Aerial crown-view tile of a tropical tree (Barro Colorado Island, Panama), acquired 20250124:
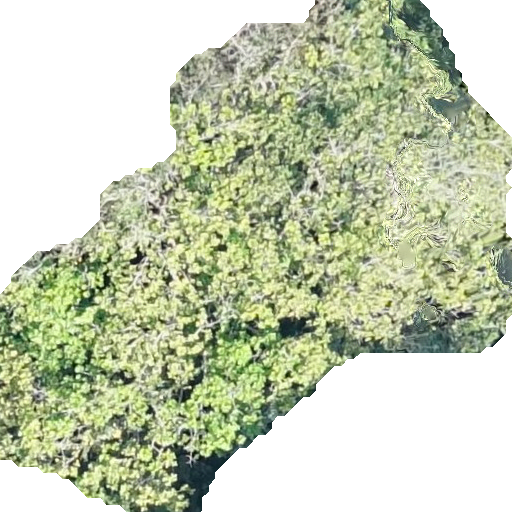
Species: Anacardium excelsum
GBIF accepted scientific name: Anacardium excelsum
Crown area: 262.038 m²